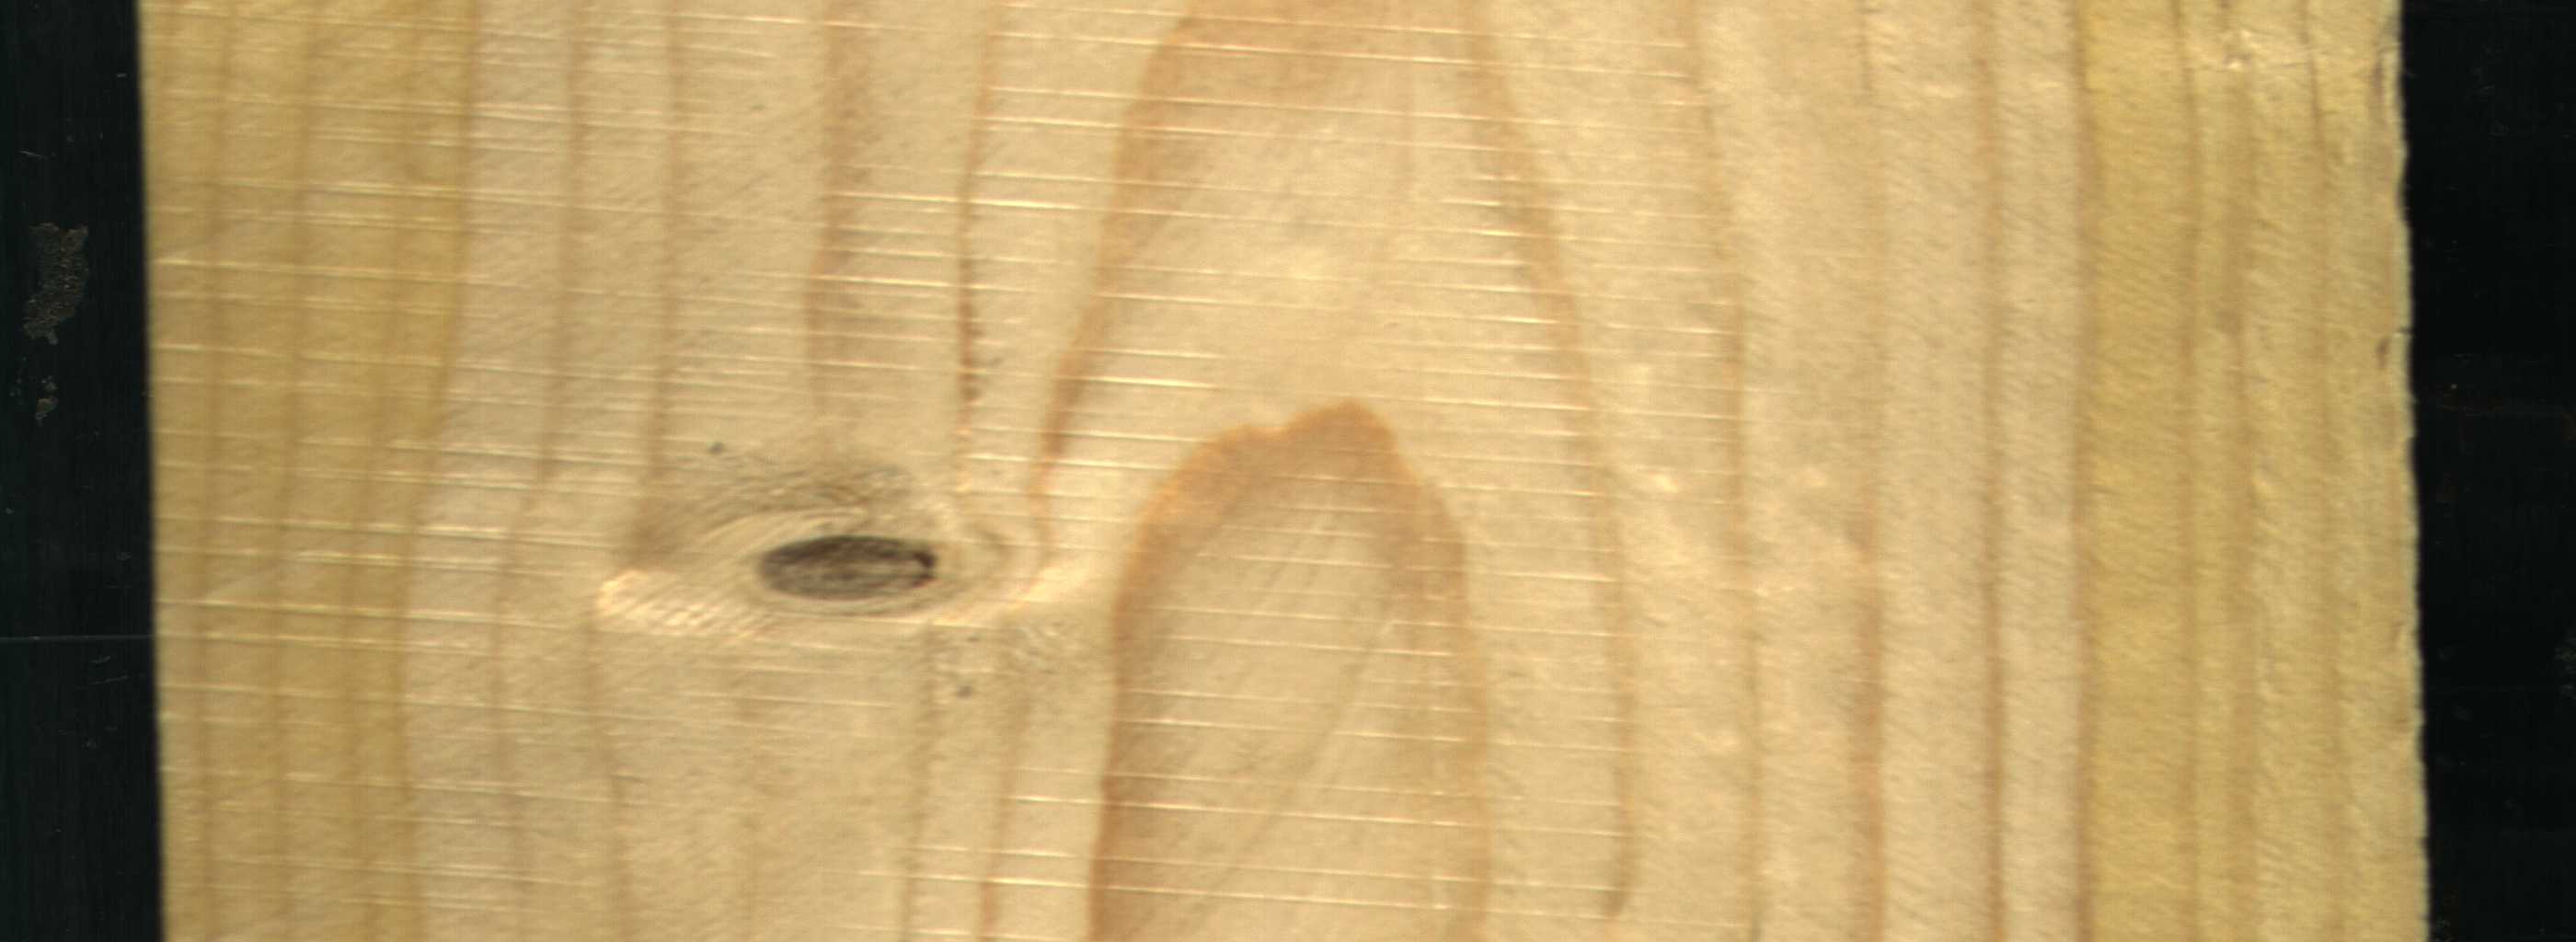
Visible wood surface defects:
Live_Knot